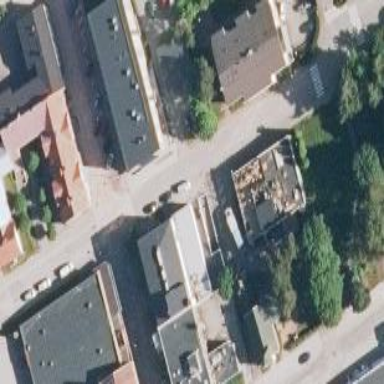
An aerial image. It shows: Grey apartments building with flat black roof.